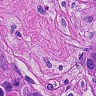
Metastatic tissue present: yes